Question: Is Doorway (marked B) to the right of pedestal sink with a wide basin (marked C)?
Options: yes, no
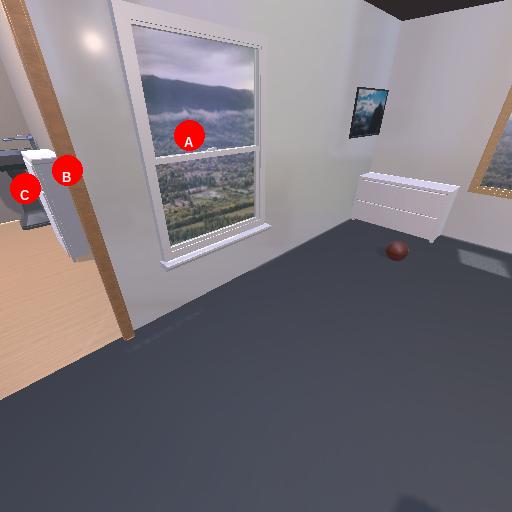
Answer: yes